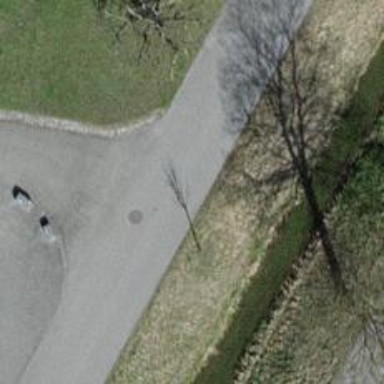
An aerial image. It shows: Paved residential road.